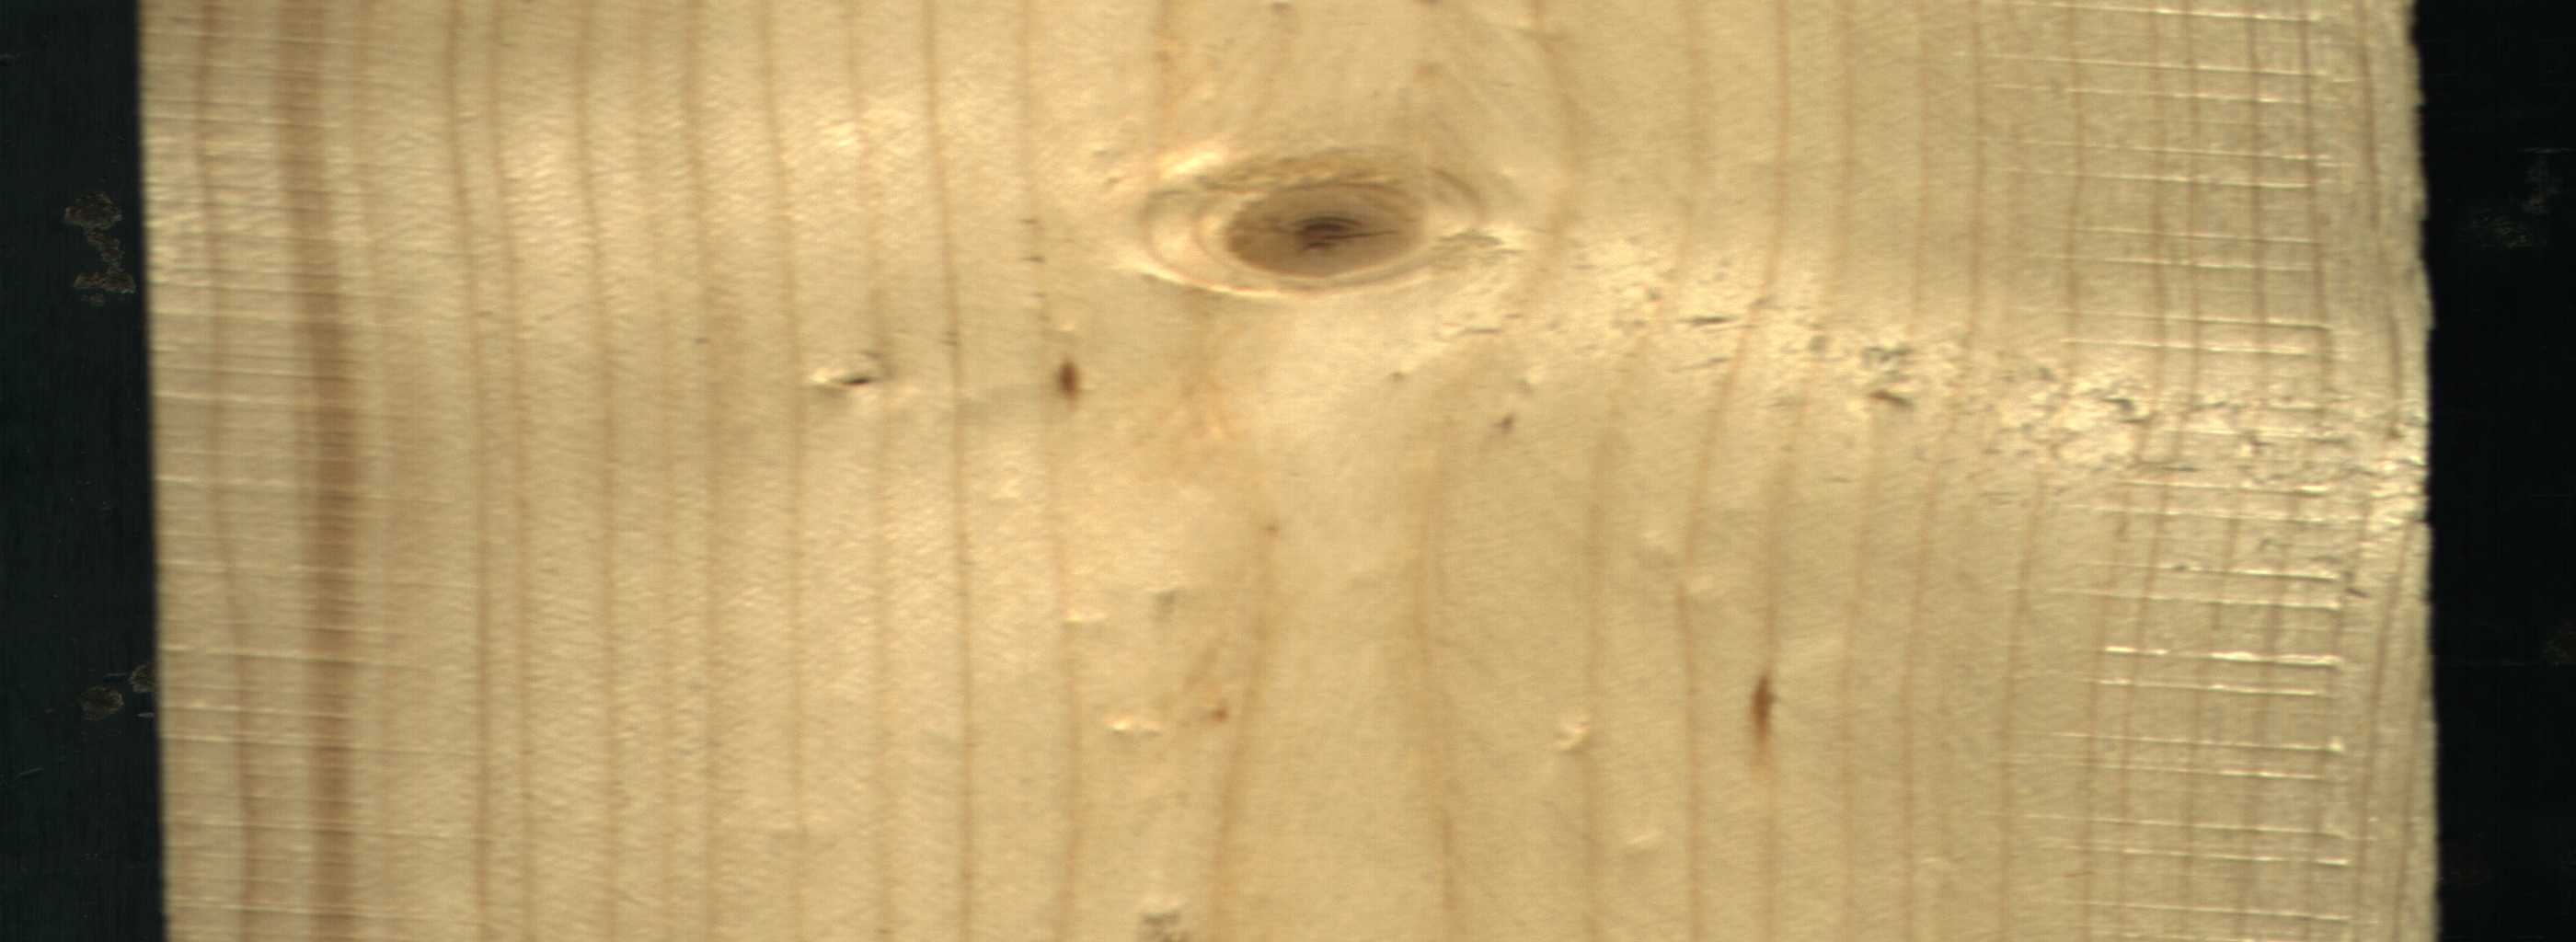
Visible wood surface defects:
resin
Live_Knot